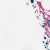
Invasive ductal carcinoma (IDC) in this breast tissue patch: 0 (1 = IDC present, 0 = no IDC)